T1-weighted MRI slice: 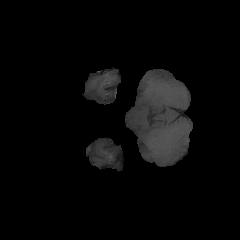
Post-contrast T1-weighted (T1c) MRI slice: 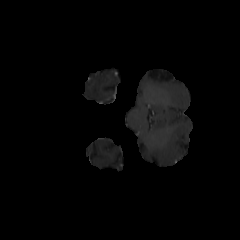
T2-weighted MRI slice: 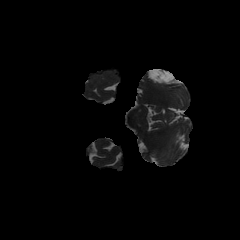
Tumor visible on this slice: no